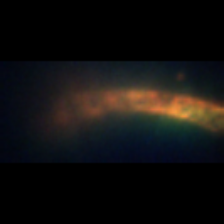
Taxon: Leptocylindrus
Group: Diatoms